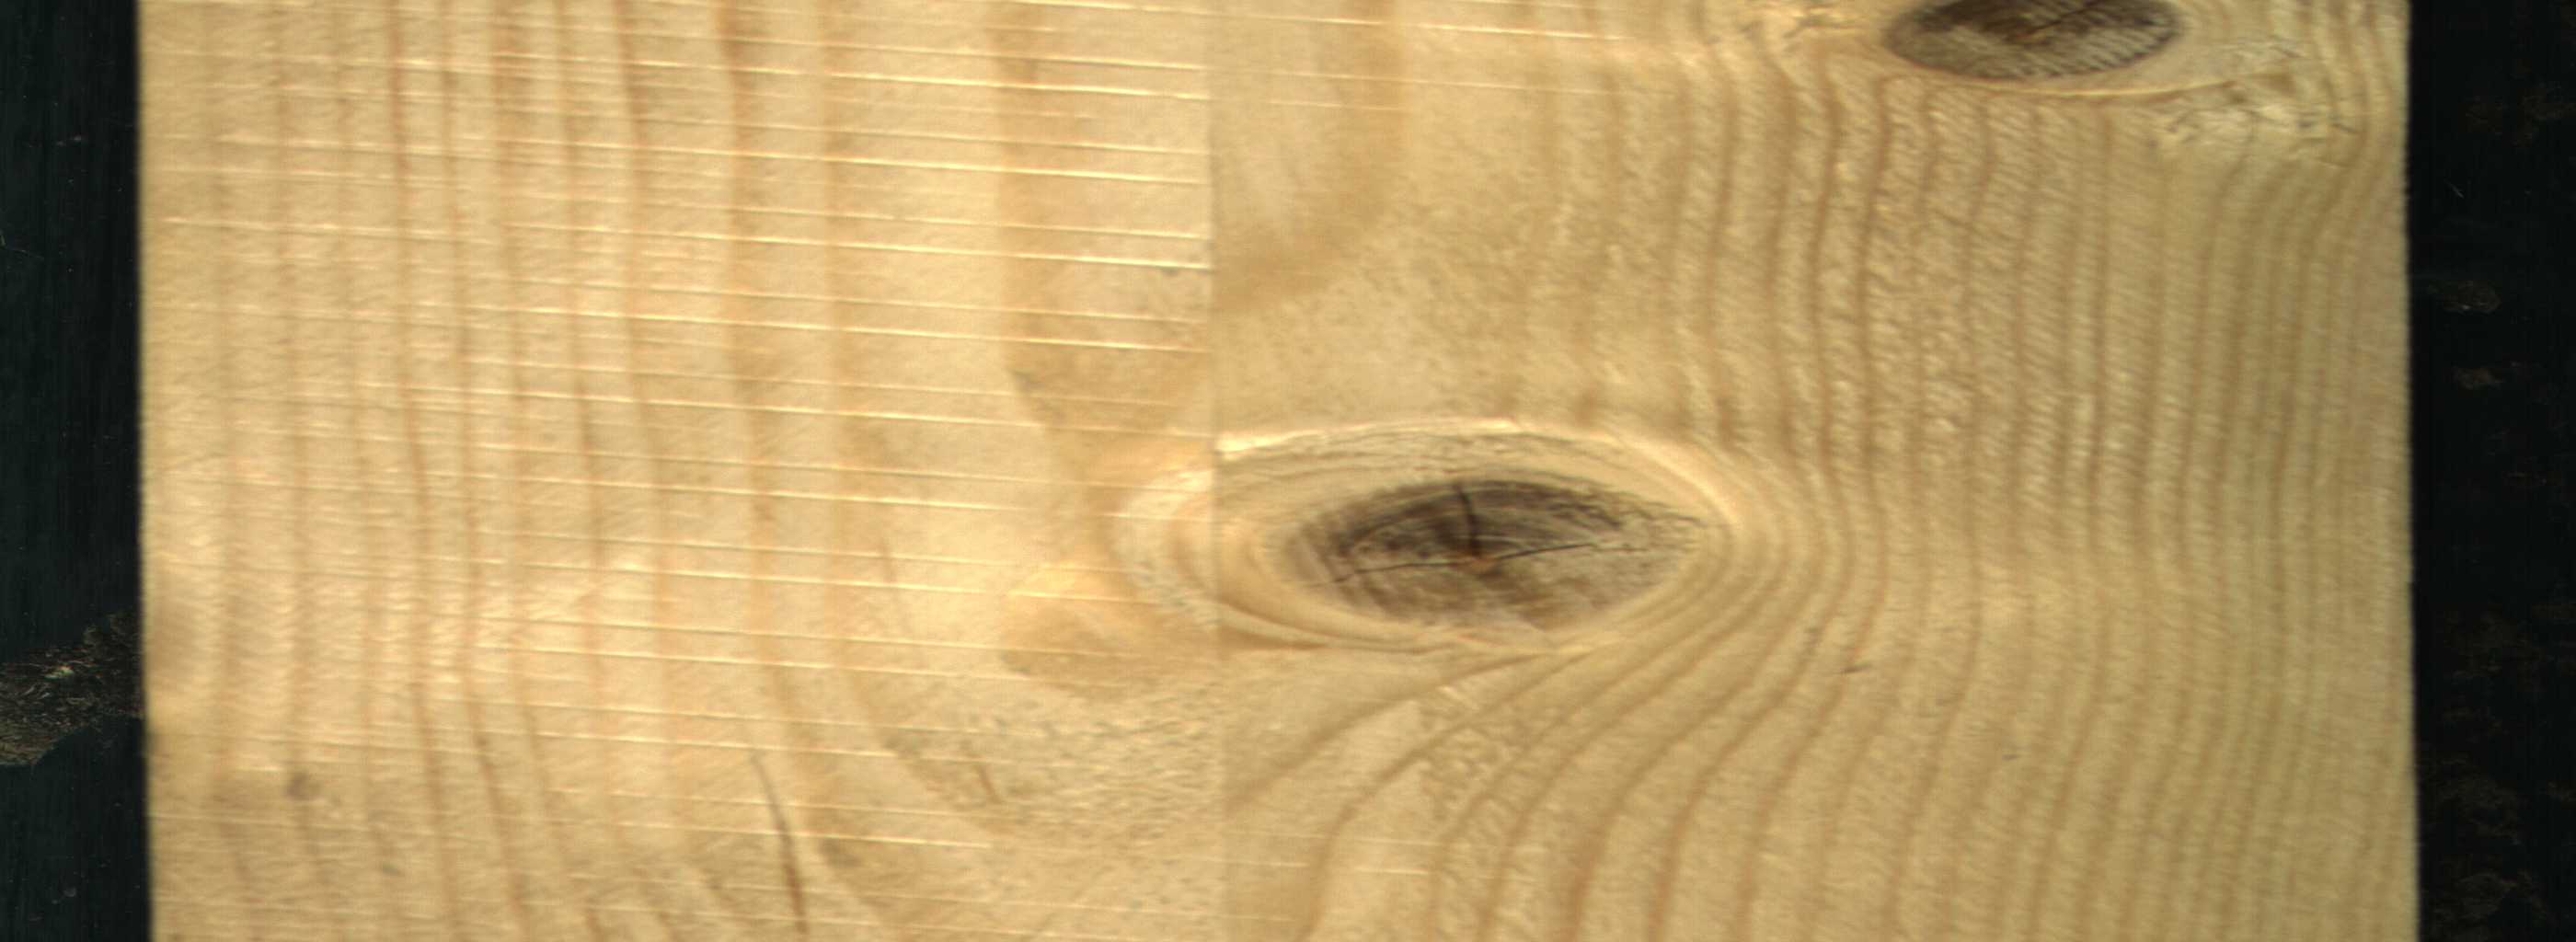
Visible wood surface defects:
knot_with_crack
Dead_Knot